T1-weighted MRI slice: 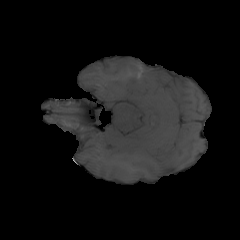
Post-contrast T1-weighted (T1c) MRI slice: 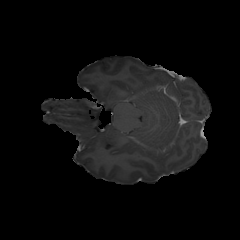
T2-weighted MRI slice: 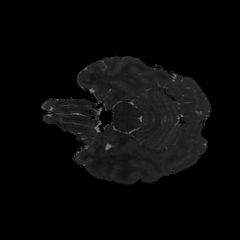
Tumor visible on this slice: no